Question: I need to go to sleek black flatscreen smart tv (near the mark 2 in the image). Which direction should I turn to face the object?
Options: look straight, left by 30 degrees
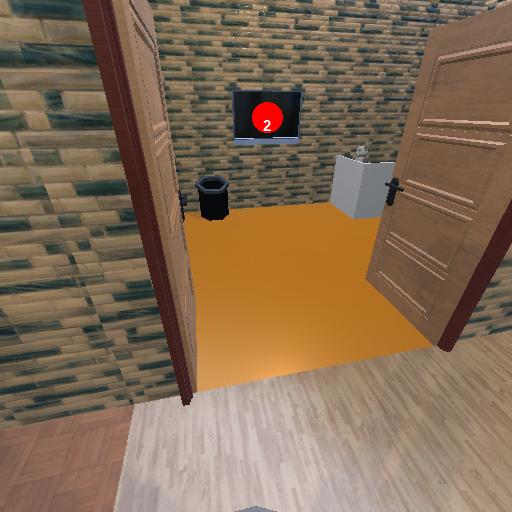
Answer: look straight